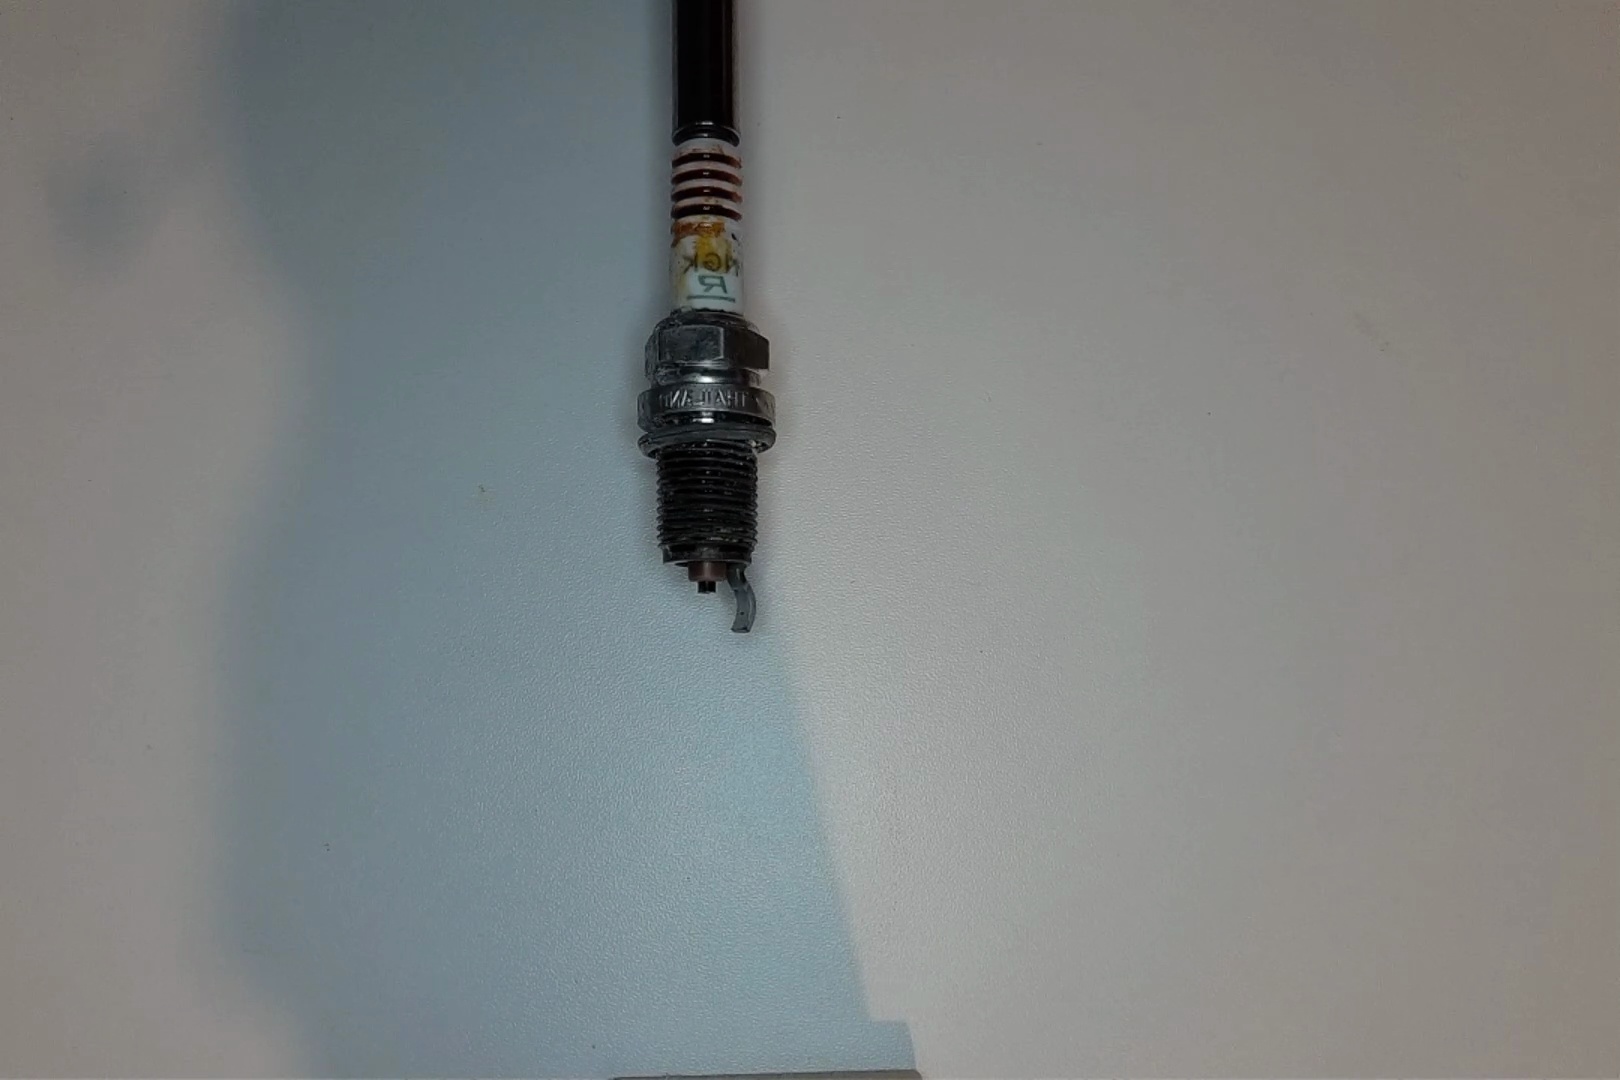
Label: anomaly